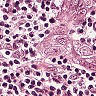
Metastatic tissue present: yes